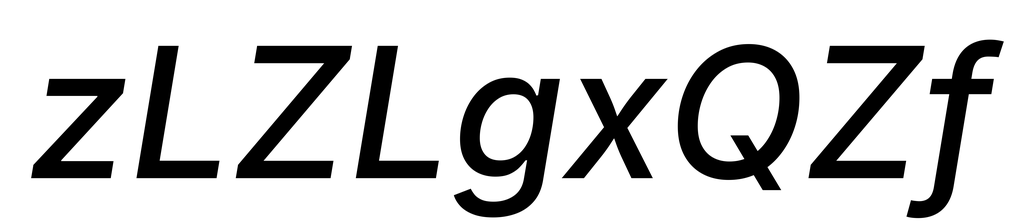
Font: Inter-Italic_Medium_Italic